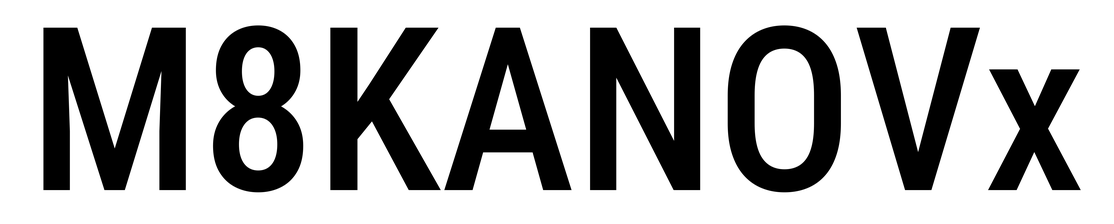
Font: Roboto_Condensed_Medium